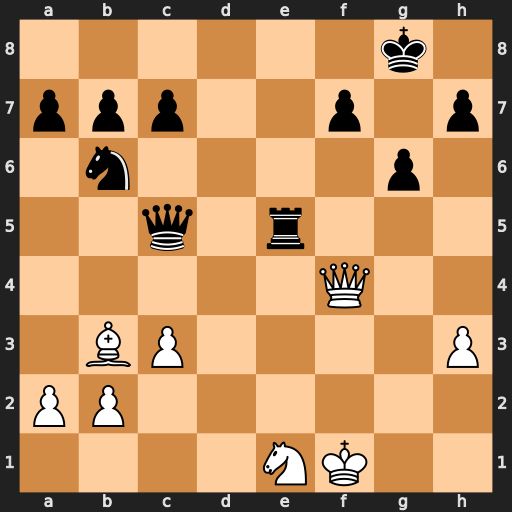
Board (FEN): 6k1/ppp2p1p/1n4p1/2q1r3/5Q2/1BP4P/PP6/4NK2
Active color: w
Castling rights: -
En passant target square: -
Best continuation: Qxf7+ Kh8 Qf6#